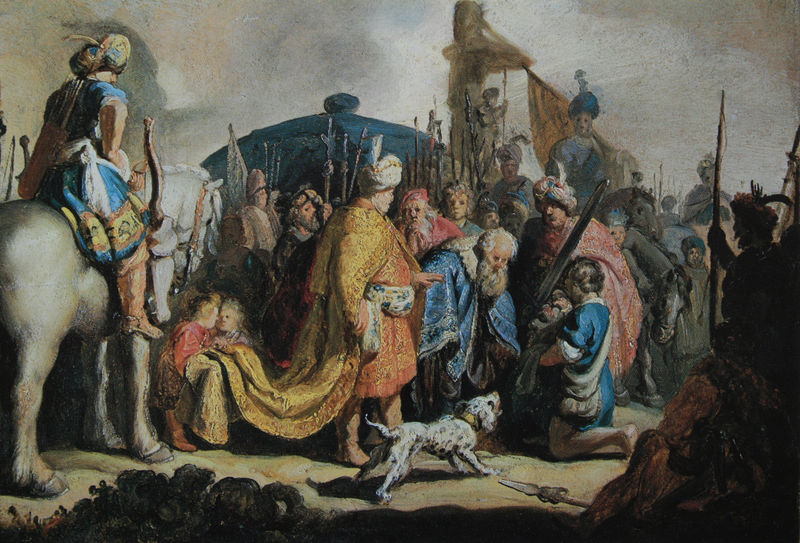
Titel: David vor König Saul
Künstler: Rembrandt
Standort: Basel
Institution: Kunstmuseum
Schlagwörter: blau, gemälde, himmel, kampf, umhang, wolken, gelb, männer, hund, tier, gold, mantel, gewänder, kinder, pferd, reiter, bogen, krieg, könig, soldaten, alter, orient, asien, schwert, waffen, waffe, speere, turban, köcher, pfeil, pfeile, araber, zelt, sultan, standarte, niederknieen, you see wealthy men, they are wearing rich coulors, there is also a dog and you see a man holding a child i think, it's during a  war, i don't know from where the army is, something arabic maybe?